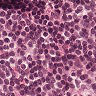
Metastatic tissue present: no